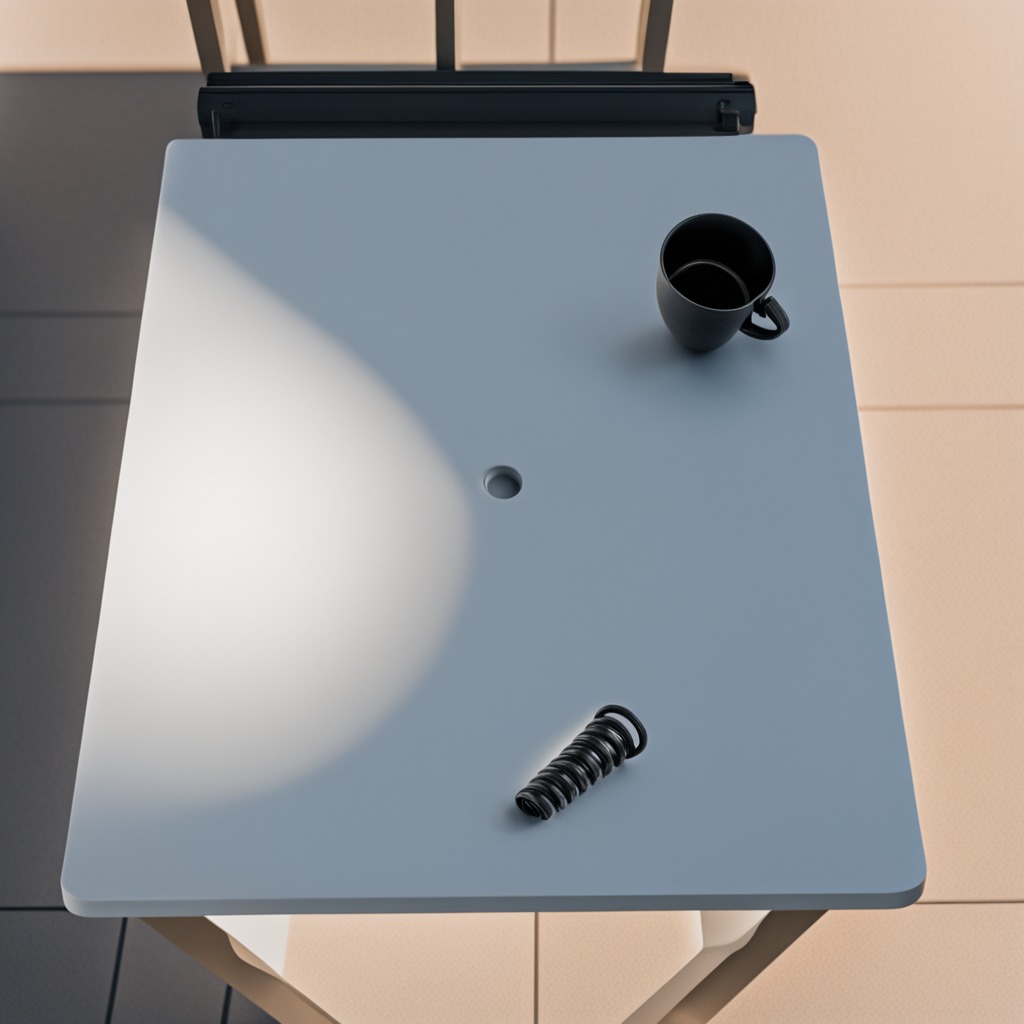
A coiled metal spring is lying on the table.